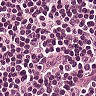
Metastatic tissue present: no